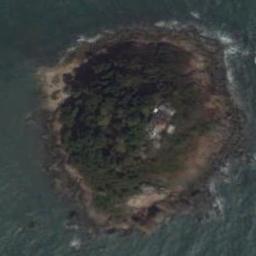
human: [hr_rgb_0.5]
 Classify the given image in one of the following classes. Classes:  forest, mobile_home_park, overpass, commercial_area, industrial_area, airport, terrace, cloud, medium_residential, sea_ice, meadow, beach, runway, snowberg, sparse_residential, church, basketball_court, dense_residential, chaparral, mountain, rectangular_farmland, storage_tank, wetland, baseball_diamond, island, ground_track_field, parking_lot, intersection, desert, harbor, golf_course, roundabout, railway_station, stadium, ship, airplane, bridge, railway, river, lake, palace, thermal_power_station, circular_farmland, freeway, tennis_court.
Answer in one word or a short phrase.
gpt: island